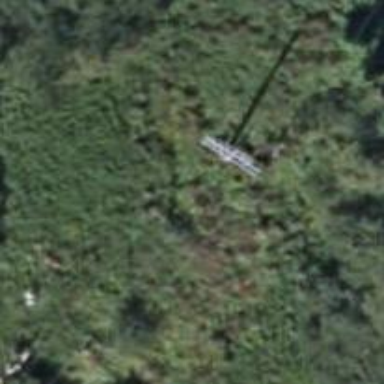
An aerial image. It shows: Power pole.